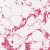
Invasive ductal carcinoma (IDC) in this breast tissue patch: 0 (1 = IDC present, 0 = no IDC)